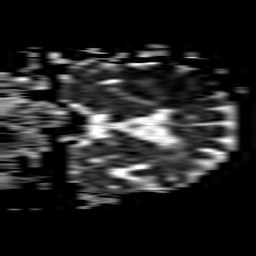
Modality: ADC
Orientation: coronal
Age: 82
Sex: female
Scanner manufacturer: philips
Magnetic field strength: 1.5 T
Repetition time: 3.4 s
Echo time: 0.06922 s